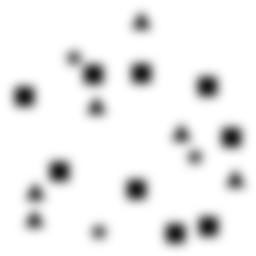
Squares: 9
Triangles: 6
Stars: 3
Total shapes: 18